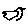
Label: bird